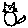
Label: cat